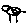
Label: bird